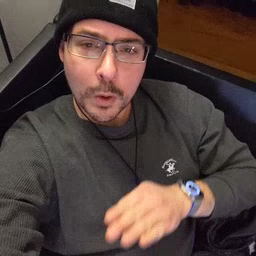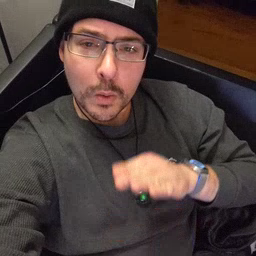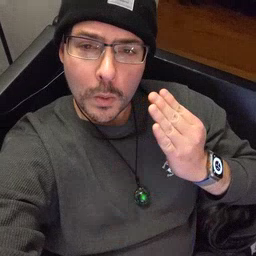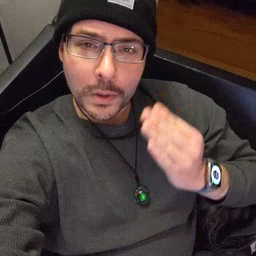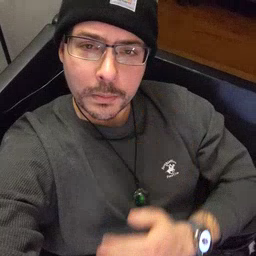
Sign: open